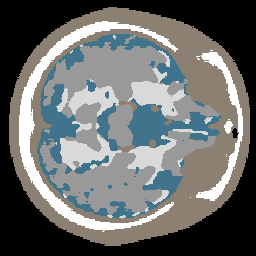
Label: no_lesion